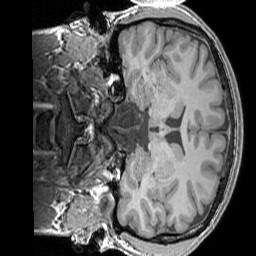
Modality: T1w
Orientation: coronal
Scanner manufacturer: siemens
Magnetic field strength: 3 T
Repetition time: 1.83 s
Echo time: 0.00303 s